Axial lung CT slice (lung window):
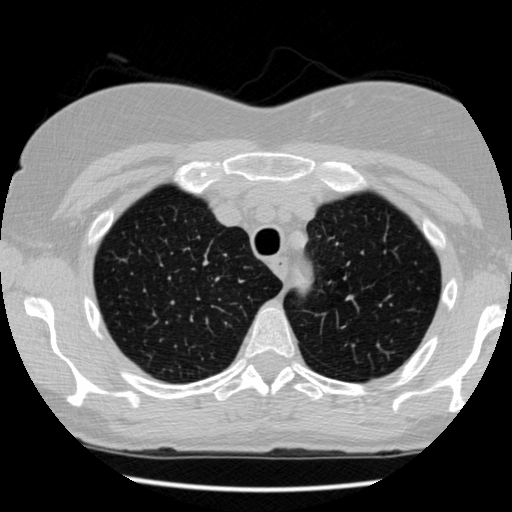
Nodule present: no